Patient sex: M
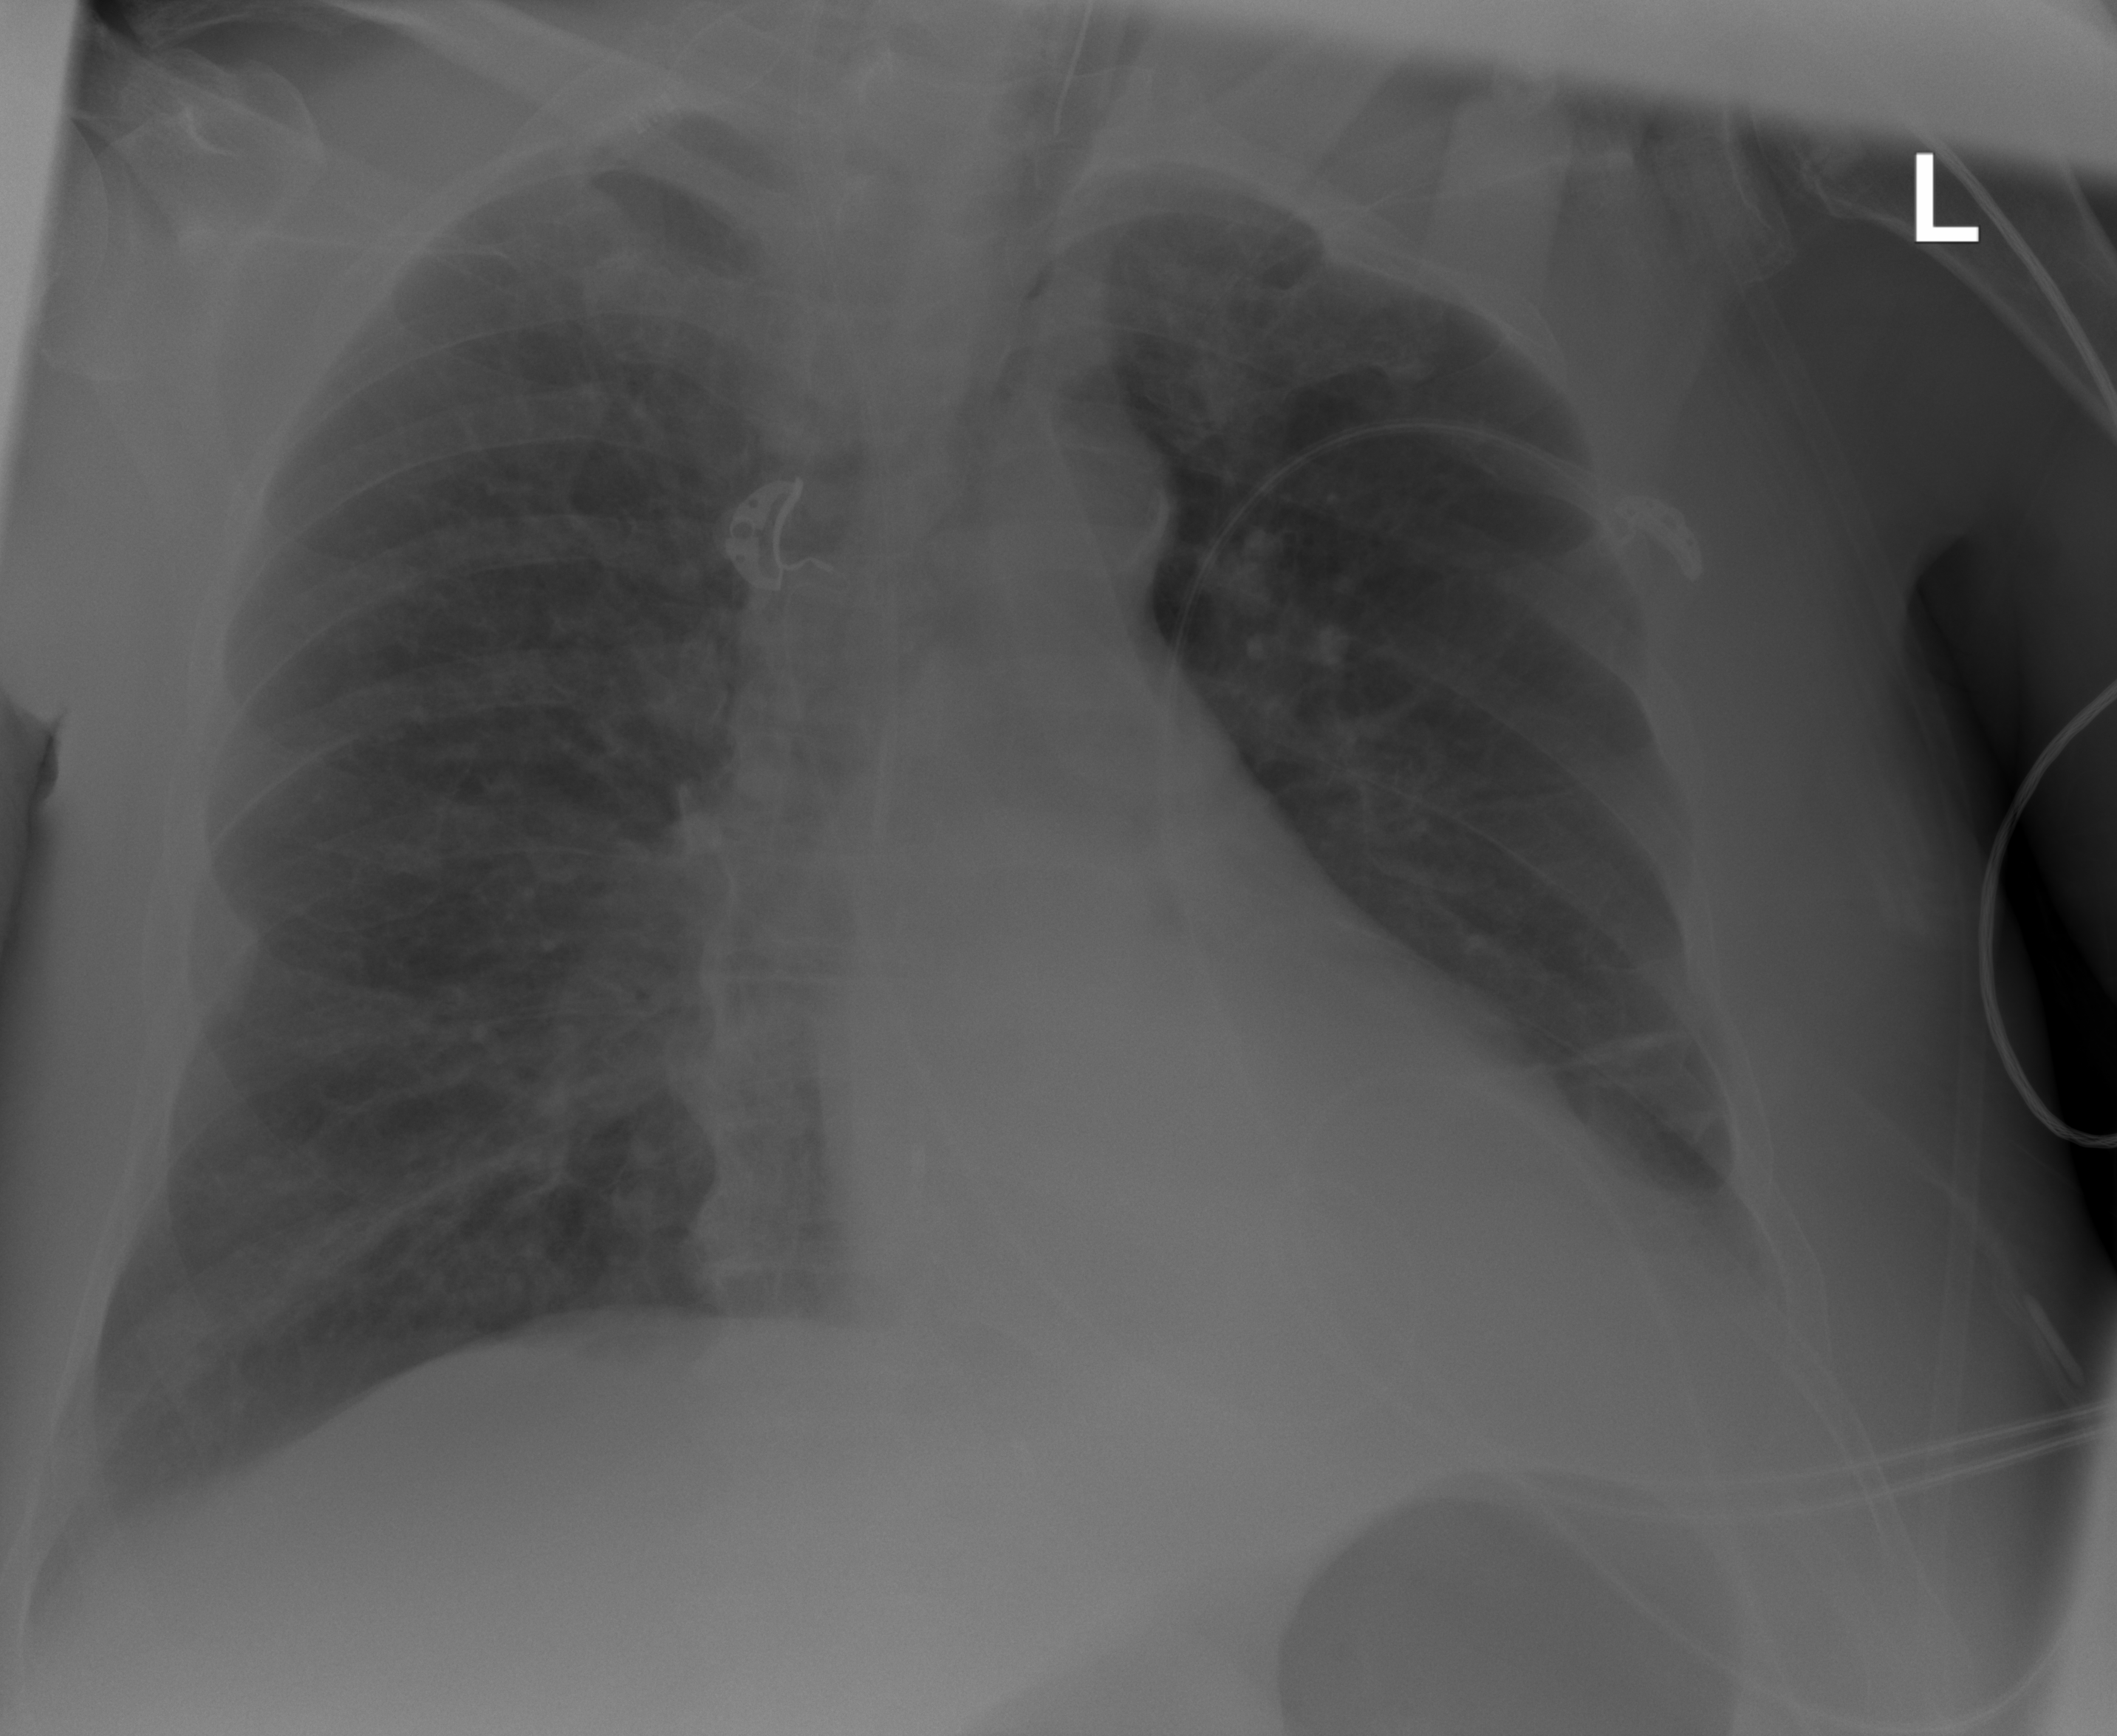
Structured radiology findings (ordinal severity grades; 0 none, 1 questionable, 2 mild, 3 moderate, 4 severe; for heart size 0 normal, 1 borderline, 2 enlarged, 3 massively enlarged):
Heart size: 2
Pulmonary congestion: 0
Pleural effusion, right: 0
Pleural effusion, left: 2
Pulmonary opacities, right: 0
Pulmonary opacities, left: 0
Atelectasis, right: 0
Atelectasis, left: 2